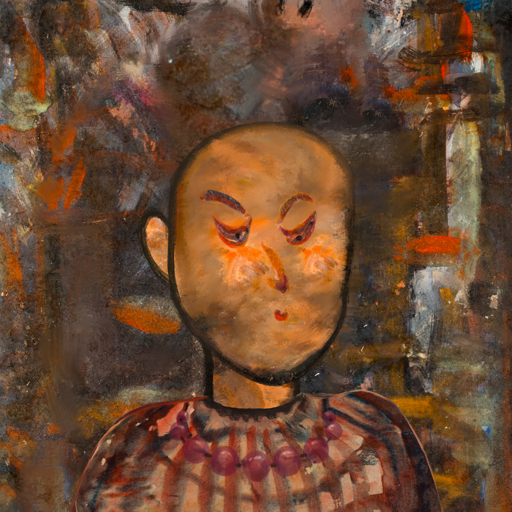
Background: GypsyQueen, Head And Neck Side: Gypsy_Queen, Face Side: Hypocrite, Bust: Orphan, Hair Side: Blank, Head Accessory: Blank, Second Necklace: Blank, Necklace: Irani_2, Baby: Blank